Field crop: maize
Growth stage: 1
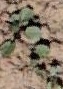
Species: convolvulus